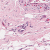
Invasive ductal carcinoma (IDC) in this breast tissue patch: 0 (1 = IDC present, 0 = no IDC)